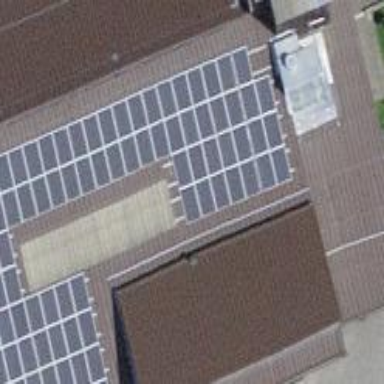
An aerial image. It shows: Solar power generator with photovoltaic panels.